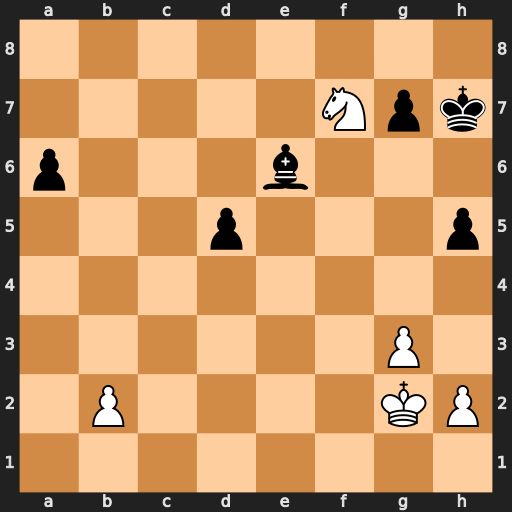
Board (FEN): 8/5Npk/p3b3/3p3p/8/6P1/1P4KP/8
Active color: w
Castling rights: -
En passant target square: -
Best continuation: Ng5+ Kh6 Nxe6